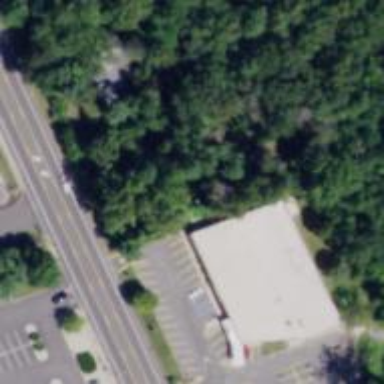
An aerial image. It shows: Building that houses bowling alley.